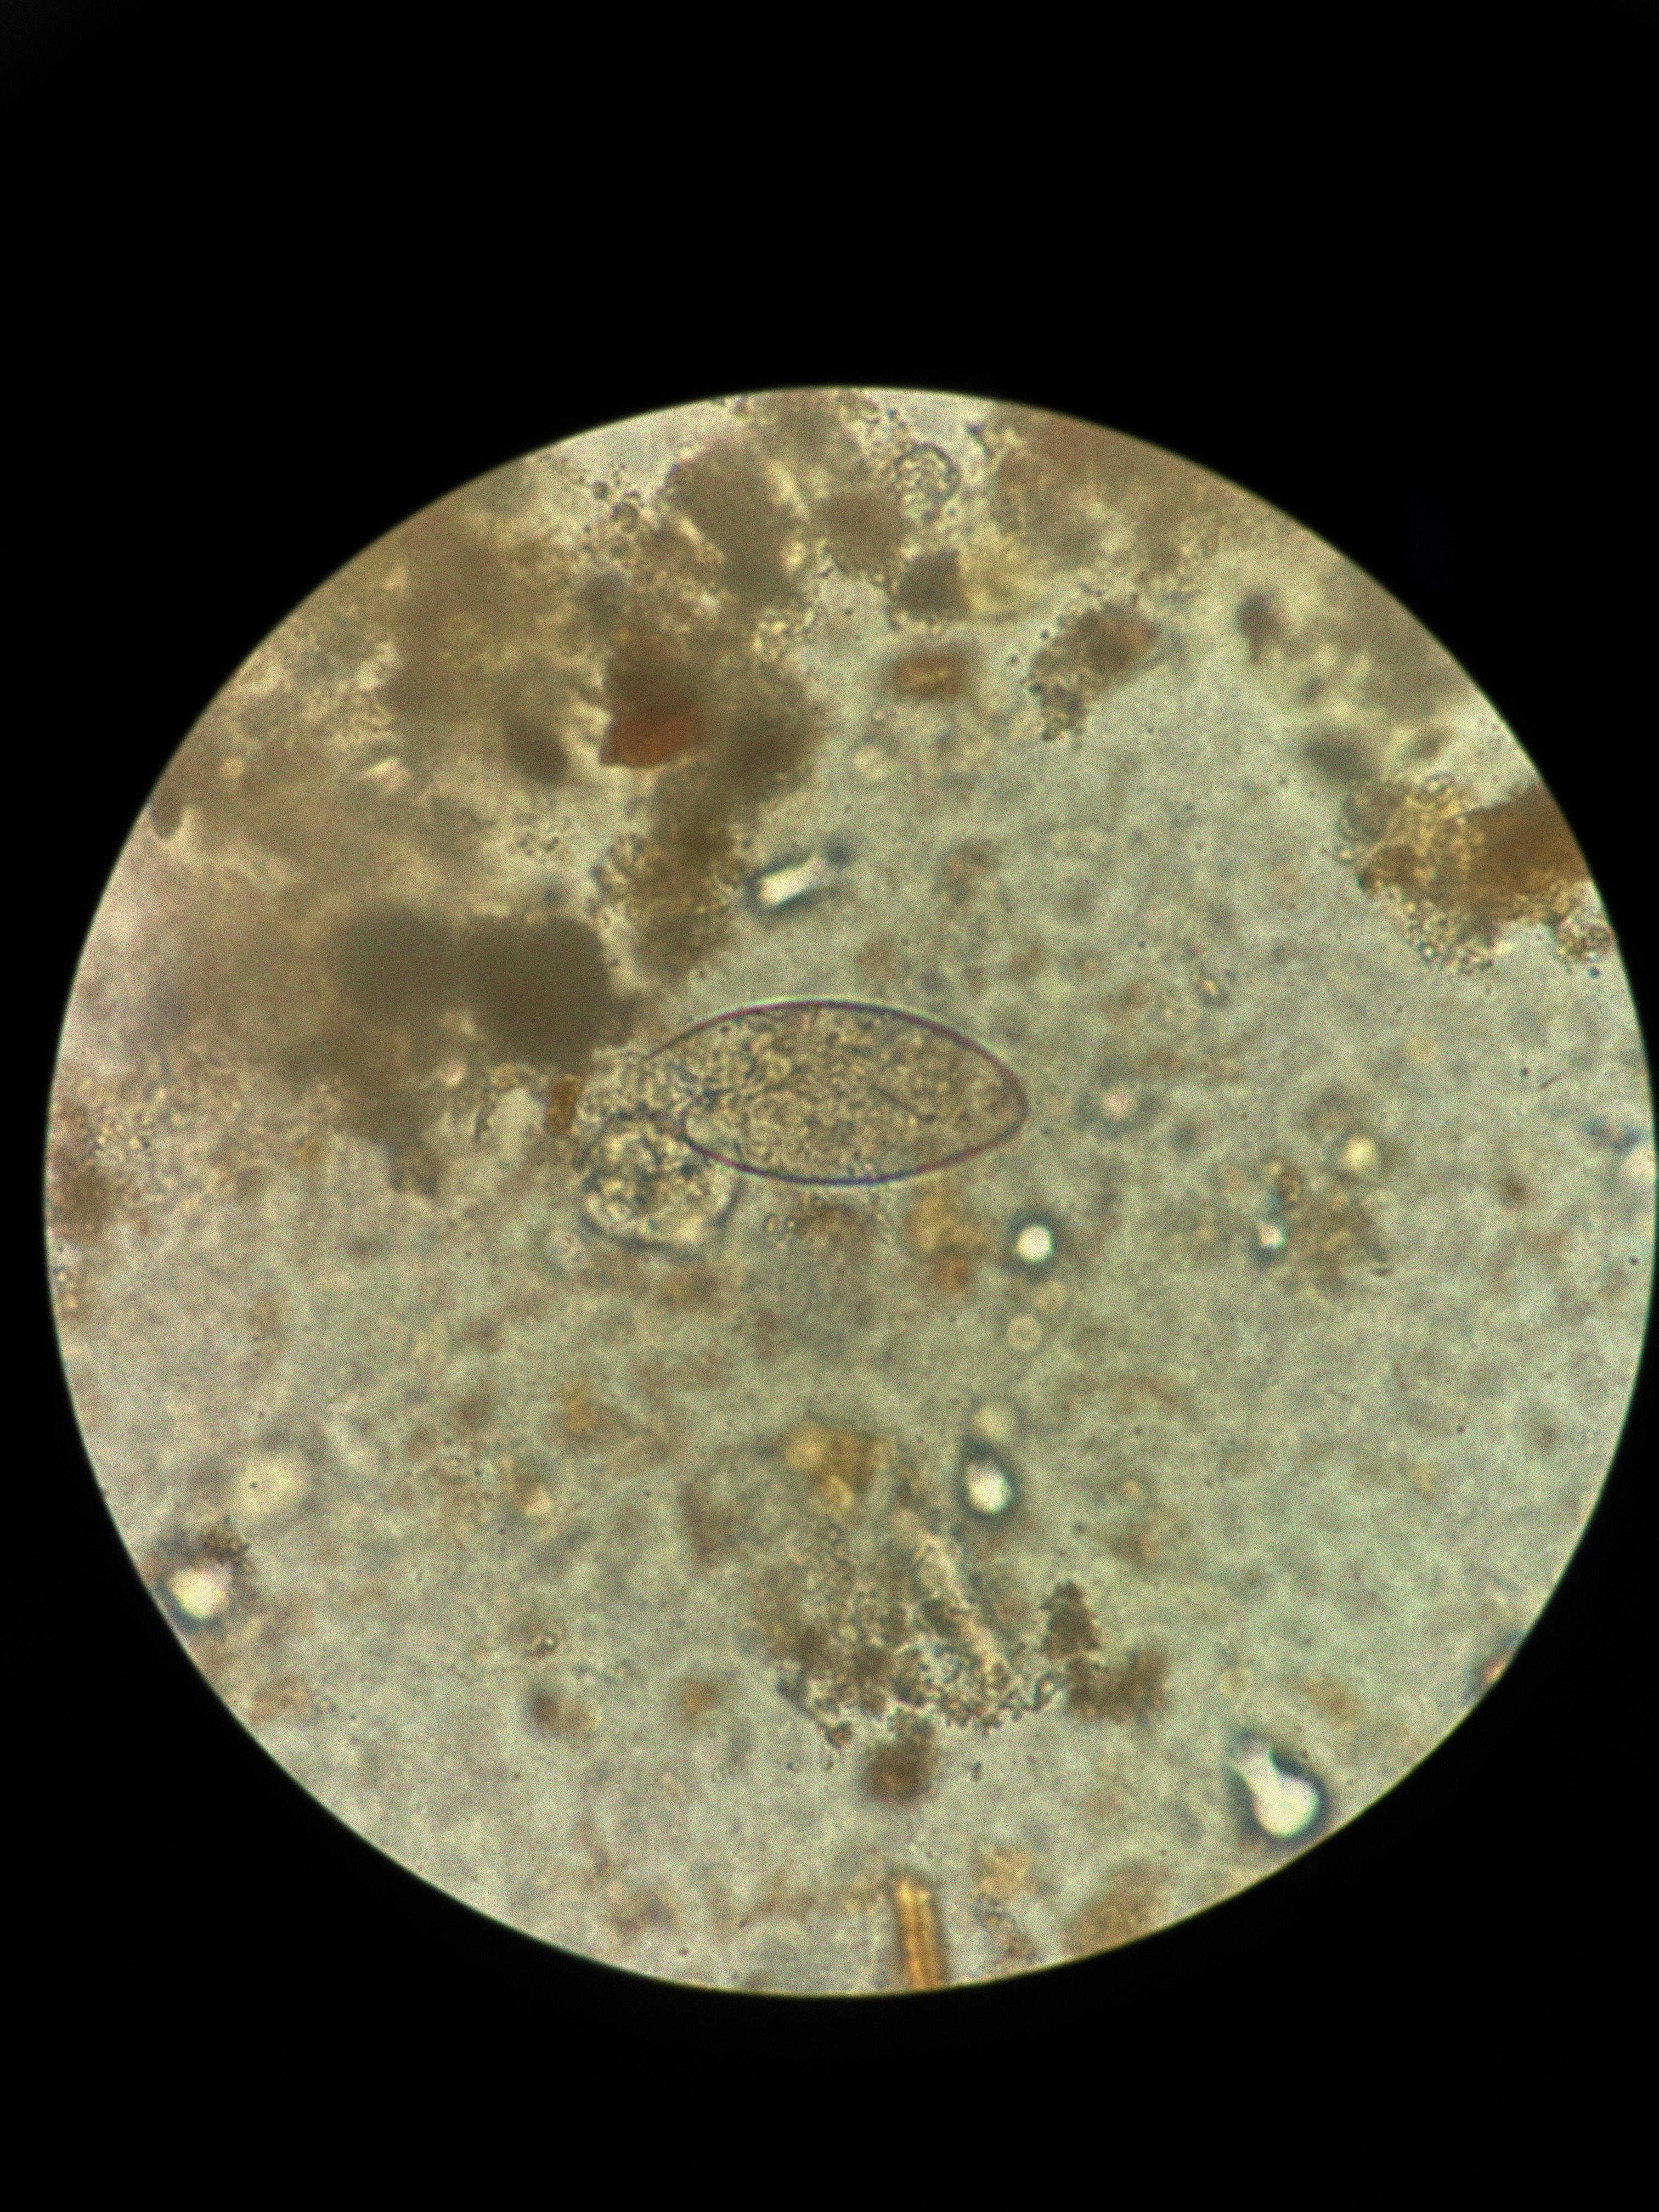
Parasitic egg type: Fasciolopsis buski